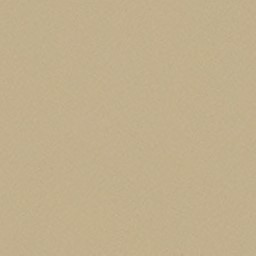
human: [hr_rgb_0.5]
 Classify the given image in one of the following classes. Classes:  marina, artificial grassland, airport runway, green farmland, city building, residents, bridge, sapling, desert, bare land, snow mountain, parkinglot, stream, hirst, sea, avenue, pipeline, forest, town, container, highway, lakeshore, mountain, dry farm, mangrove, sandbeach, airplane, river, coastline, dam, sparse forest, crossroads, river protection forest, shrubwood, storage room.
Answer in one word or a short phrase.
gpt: desert